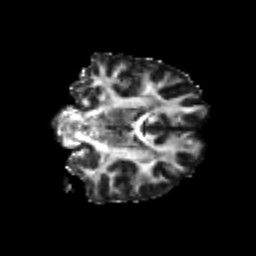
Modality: FA
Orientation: coronal
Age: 25
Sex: female
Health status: healthy
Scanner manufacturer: philips
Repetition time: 7.391 s
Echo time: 0.08599 s